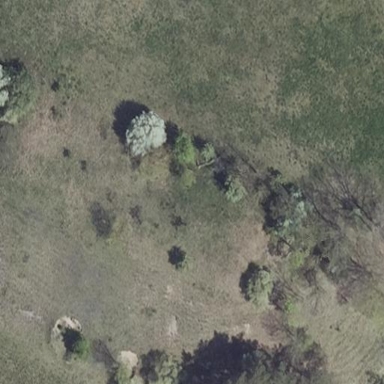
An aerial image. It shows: Area covered in scrub vegetation.